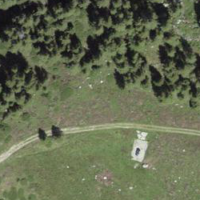
EUNIS habitat code: 32
Species observed at this site:
Stauroderus scalaris